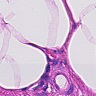
Metastatic tissue present: no